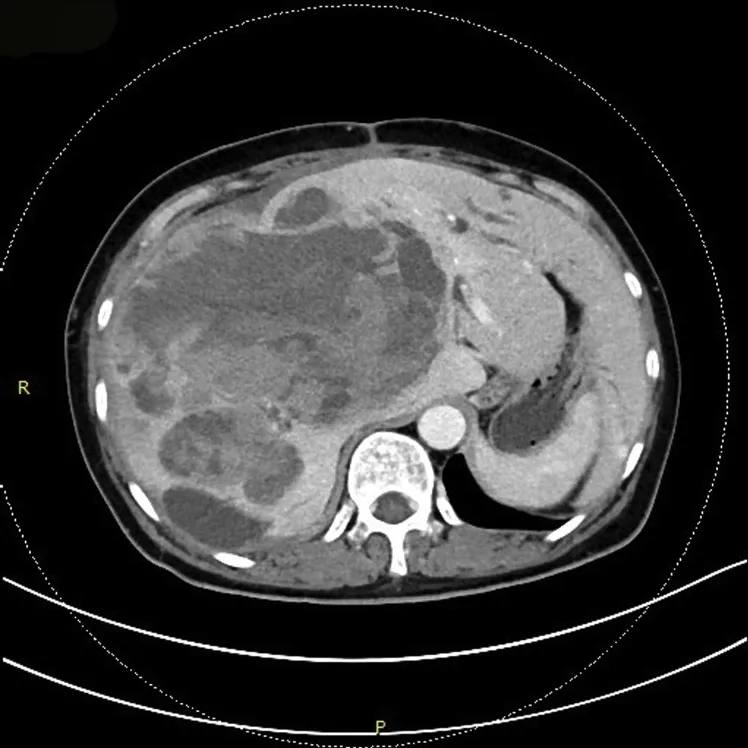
CT scan showing recurrence of hepatic multiple cysts.
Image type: radiology (ct)